九年级 · 画法几何学
(本小题 8.0 分)

如图, $A B$ 是 $\odot O$ 的直径, $B C$ 为 $\odot O$ 的切线, $D$ 为 $\odot O$ 上的一点, $C D=C B$, 延长 $C D$ 交 $B A$ 的延长线于点 $E$.

(1)求证: $C D$ 为 $\odot O$ 的切线.

(2)若圆心 $O$ 到弦 $D B$ 的距离为 $1, \angle A B D=30^{\circ}$, 求图中阴影部分的面积. (结果保留 $\pi$ )
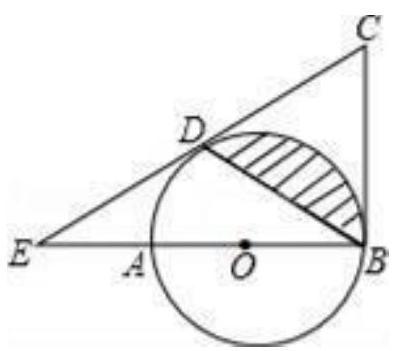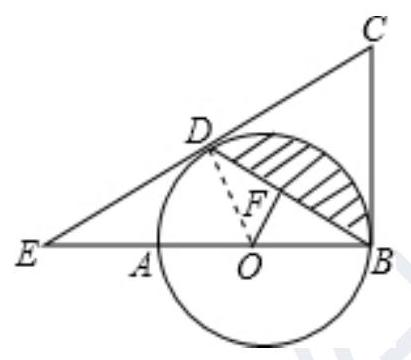
答案: (1)证明: 连接 $O D$,

$\because B C$ 是 $\odot O$ 的切线,

$\therefore \angle A B C=90$,

$\because C D=C B$,

$\therefore \angle C B D=\angle C D B$,

$\because O B=O D$,

$\therefore \angle O B D=\angle O D B$,

$\therefore \angle O D C=\angle A B C=90^{\circ}$,

即 $O D \perp C D$,

$\because$ 点 $D$ 在 $\odot O$ 上,

$\therefore C D$ 为 $\odot O$ 的切线;

(2) 解: 过点 $O$ 作 $O F \perp B D$ 于点 $F$,
在Rt $\triangle O B F$ 中, $\because \angle A B D=30^{\circ}, O F=1$,

$\therefore \angle B O F=60^{\circ}, O B=2, B F=\sqrt{3}$,

$\because O F \perp B D$,

$\therefore B D=2 B F=2 \sqrt{3}$,

$\angle B O D=2 \angle B O F=120^{\circ}$,

$$
\therefore S_{\text {阴影 }}=S_{\text {扇形 } O B D}-S_{\triangle B O D}
$$

$=\frac{120 \pi \times 2^{2}}{360}-\frac{1}{2} \times 2 \sqrt{3} \times 1=\frac{4 \pi}{3}-\sqrt{3}$.

【解析】此题考查了切线的判定与性质、垂径定理以及扇形的面积.此题难度适中, 注意掌握辅助线的作法, 注意数形结合思想的应用.

(1)首先连接 $O D$, 由 $B C$ 是 $\odot O$ 的切线, 可得 $\angle A B C=90^{\circ}$, 又由 $C D=C B, O B=O D$, 易证得 $\angle O D C=$ $\angle A B C=90^{\circ}$, 即可证得 $C D$ 为 $\odot O$ 的切线;

(2)在 $R t \triangle O B F$ 中, $\angle A B D=30^{\circ}, O F=1$, 可求得 $B D$ 的长, $\angle B O D$ 的度数, 又由 $S_{\text {阴影 }}=S_{\text {扇形 } O B D}-$ $S_{\triangle B O D}$, 即可求得答案.